Question: I'm working with <URL> for 'rtl' support . I have a table and Bootstrap table plugin.
HTML :
'''
<table class="bootstrap-table" id="listComments">
<tr>
<th data-fixed="right">
<input type="checkbox" id="checkAll" />
</th>
<th class="text-right">Title</th>
<th style="width: 200px">Category</th>
<th style="width: 140px">Created date</th>
<th style="width: 100px">Status</th>
<th data-fixed="left">Actions</th>
</tr>
<tr>
<td>
<input type="checkbox" name="id[]" class="itemCheckBox" value="6" />
<input type="hidden" name="token[6]" value="b8c5b7b3584268c8a85f1a14c34699dd" />
</td>
<td>2323</td>
<td>Project</td>
<td>09-19-2014</td>
<td> <a href="" class="label label-success">Published</a>
</td>
<td> <a class="btn btn-info btn-xs" href="" title="Edit post"><i class="icon-edit"></i></a>
<a class="btn btn-danger btn-xs confirmationDelete" href="" title="Delete post"><i class="icon-trash"></i></a>
</td>
</tr>
</table>
'''
Now, I designed my table with bootstrap table plugin. Plugin works using: 'data-fixed="right"' or 'data-fixed="left"'. With 'data left' and 'normal' this works fine. But in Arabic Bootstrap and 'data right' , this plugin is not working and shows horizontal scroll and displaced border.
how can I fix this for rtl table?
DEMO RTL NOT WORK : <URL>
DEMO NORMAL LTR WORK : <URL>
Screenshot in FF last version: (SEE scroll and right border Displaced for status and create date..)

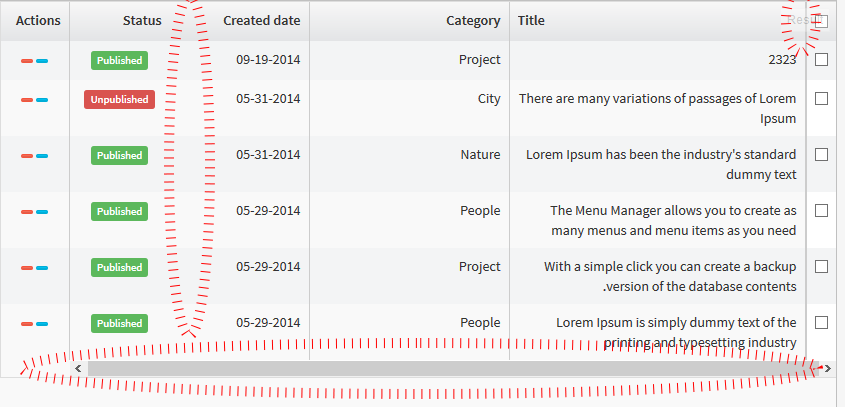
Answer: Well, your problem isn't really complex, I think that using classes for your 'td' elements would have help you a lot, and I strongly encourage you to use them for this and any other project.
Now, for your solution, simply add this couple lines in your CSS style sheet:
'''
.table-scroll .table-body td:first-child {
border-right:none
}
.table > tbody > tr > td {
width: auto;
max-width: 100%;
}
'''
Of course, it will be a lot better if you use something like '.table.tableRtl td{....}' so you can target elements properly and more accurately while letting you use the '.table' class in other instance(s), but as long as your code goes, this CSS will work.
there's an issue with one of the columns not having border. This happens because you have this line in bootstrap-table.css
'''
.table-scroll .table-body td:last-child {
border-right: medium none;
}
'''
so basically it overrides all borders it has declared previously telling "in the last column, we should have no borders". But in <URL>, the last column is in fact VISUALLY the first, so we fix it like this:
'''
.table-scroll .table-body td:last-child, .table-scroll .table-header th:last-child {
border-right: 1px solid #CCC;
}
'''
And now it all works as expected, with columns keeping the width as well, and borders behaving as expected
<URL>